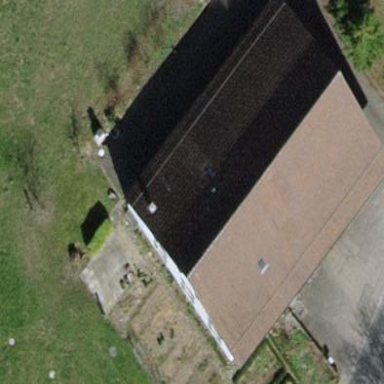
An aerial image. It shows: Farm building.